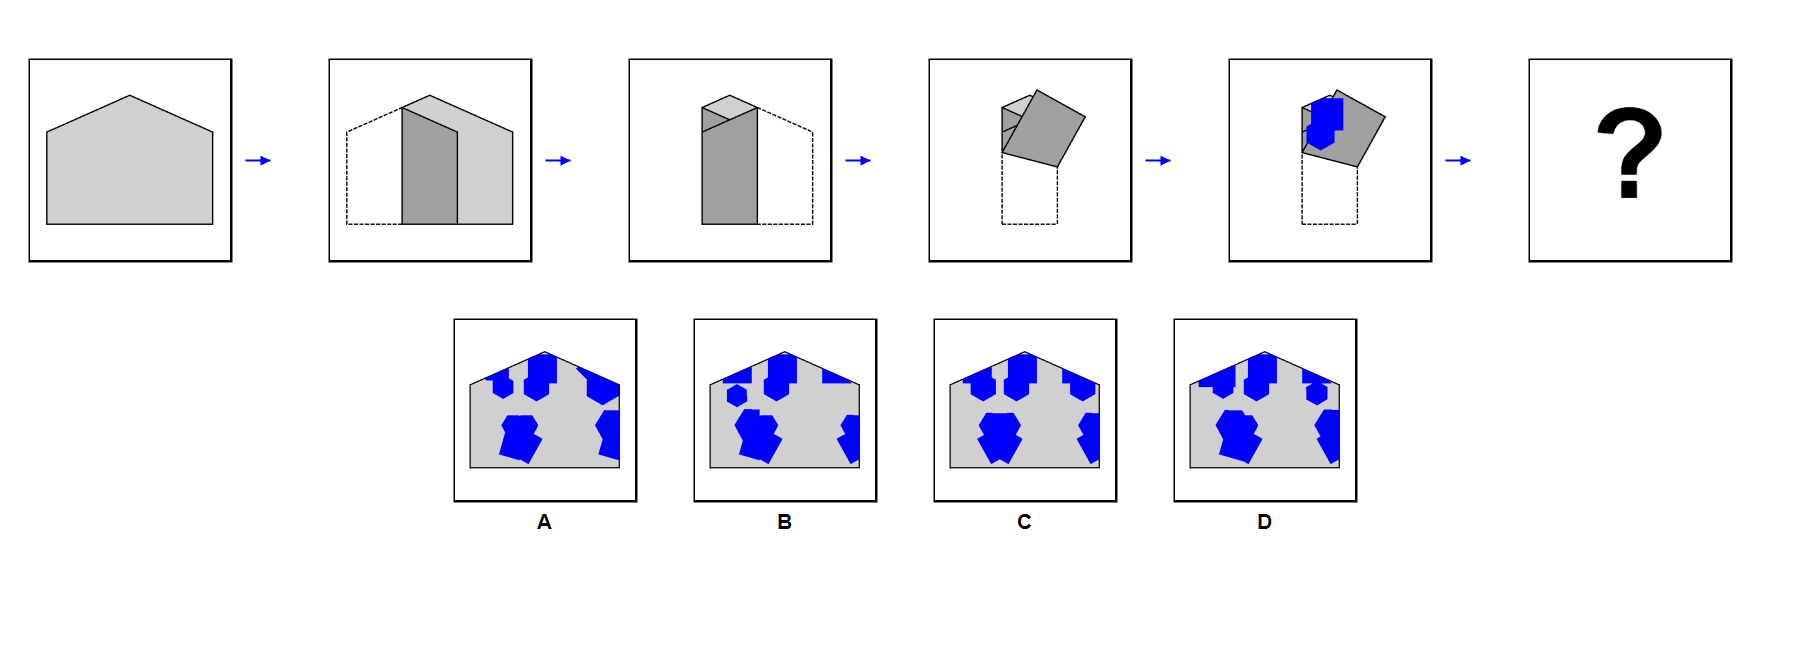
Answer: C